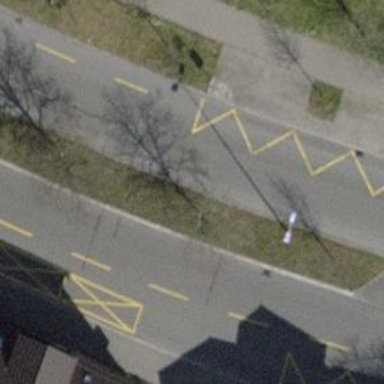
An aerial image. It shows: Public transport stop position.